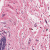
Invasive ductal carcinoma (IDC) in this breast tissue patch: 0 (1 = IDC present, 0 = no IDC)